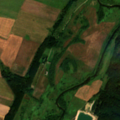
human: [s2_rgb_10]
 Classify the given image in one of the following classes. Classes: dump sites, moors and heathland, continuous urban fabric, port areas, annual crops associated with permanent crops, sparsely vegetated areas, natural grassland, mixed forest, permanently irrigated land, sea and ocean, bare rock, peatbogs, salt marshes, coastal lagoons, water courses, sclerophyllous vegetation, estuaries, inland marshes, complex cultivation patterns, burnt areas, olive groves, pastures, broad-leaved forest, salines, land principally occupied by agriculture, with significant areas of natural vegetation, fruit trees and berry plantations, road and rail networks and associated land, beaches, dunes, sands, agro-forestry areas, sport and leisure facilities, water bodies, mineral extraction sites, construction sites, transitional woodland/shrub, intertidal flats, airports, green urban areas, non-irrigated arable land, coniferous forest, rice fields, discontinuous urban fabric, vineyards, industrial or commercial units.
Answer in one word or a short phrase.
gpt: non-irrigated arable land, pastures, land principally occupied by agriculture, with significant areas of natural vegetation, broad-leaved forest